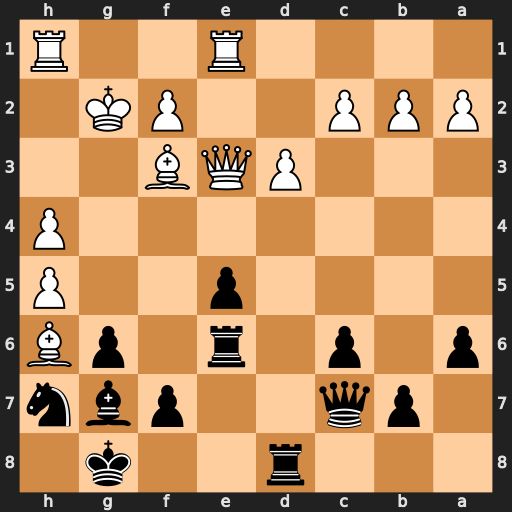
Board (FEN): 3r2k1/1pq2pbn/p1p1r1pB/4p2P/7P/3PQB2/PPP2PK1/4R2R
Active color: b
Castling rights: -
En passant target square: -
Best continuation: Bxh6 Qxh6 g5 Qxe6 fxe6